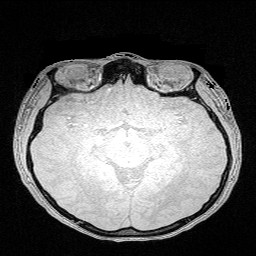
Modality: FLASH
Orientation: coronal
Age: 24
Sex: female